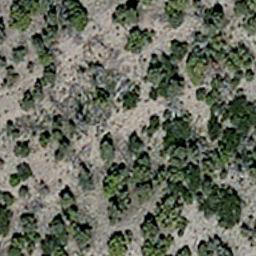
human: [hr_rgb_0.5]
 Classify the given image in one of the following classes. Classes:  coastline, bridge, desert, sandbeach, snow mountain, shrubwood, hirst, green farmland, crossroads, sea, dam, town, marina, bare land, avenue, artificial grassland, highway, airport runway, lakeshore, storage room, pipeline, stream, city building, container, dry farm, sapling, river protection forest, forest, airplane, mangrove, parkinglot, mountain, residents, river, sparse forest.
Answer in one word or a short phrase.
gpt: sparse forest